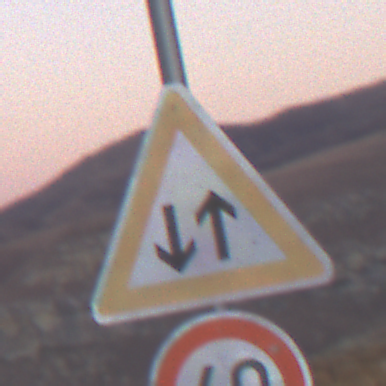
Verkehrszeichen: Gegenverkehr
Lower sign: Geschwindigkeit60
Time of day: Dusk
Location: Outdoor (Nature)
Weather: Clear
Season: NotSpecified
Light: Natural